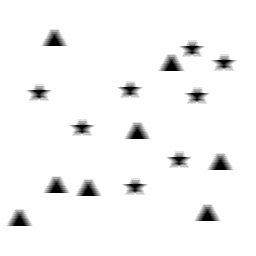
Squares: 0
Triangles: 8
Stars: 8
Total shapes: 16